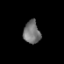
Tissue: prostate
Cell type: Epithelial cells
Senescence score: 0.2855
Nuclear area (px): 371
Mean DAPI intensity: 115.35